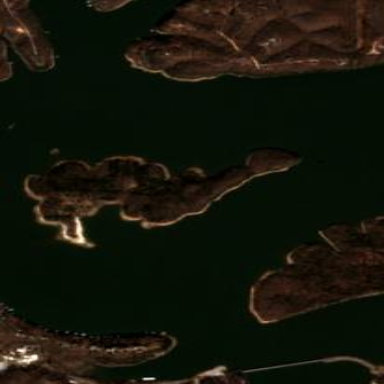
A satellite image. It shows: Image showing island.